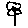
Label: flower